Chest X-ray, PA view. Patient: 48 years old, sex M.
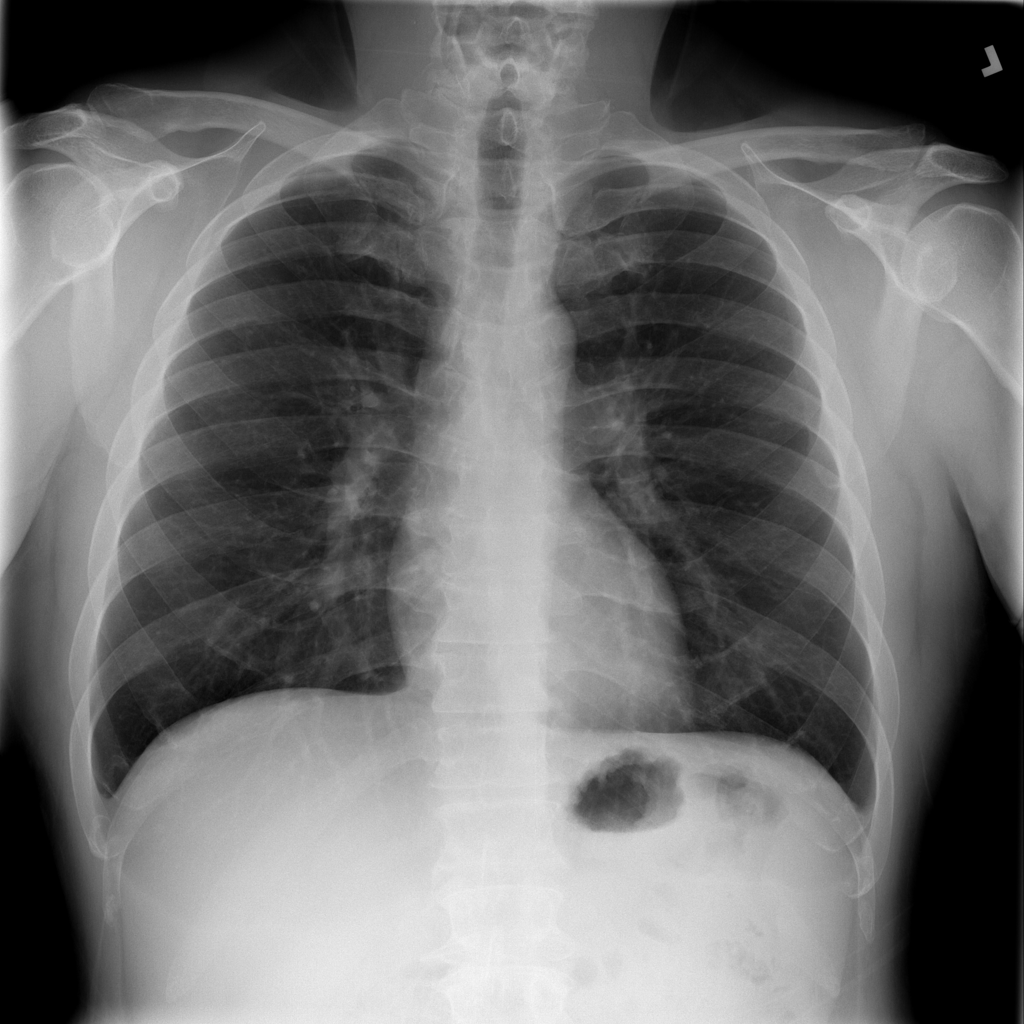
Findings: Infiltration